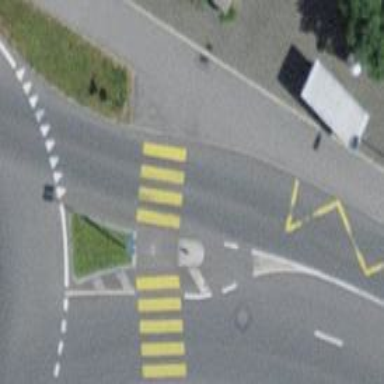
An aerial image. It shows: Uncontrolled zebra crossing with pedestrian island.